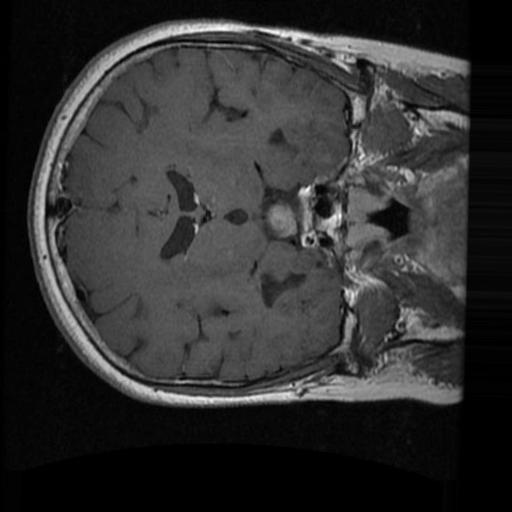
Label: brain_tumor